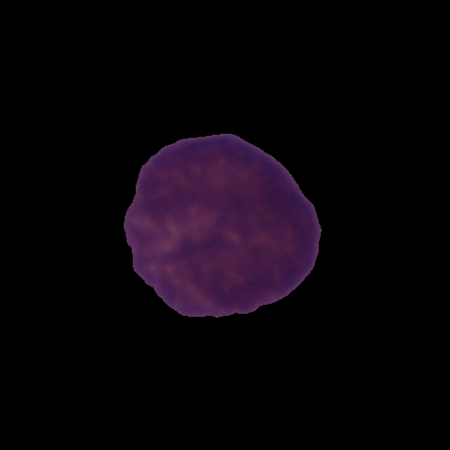
Label: healthy